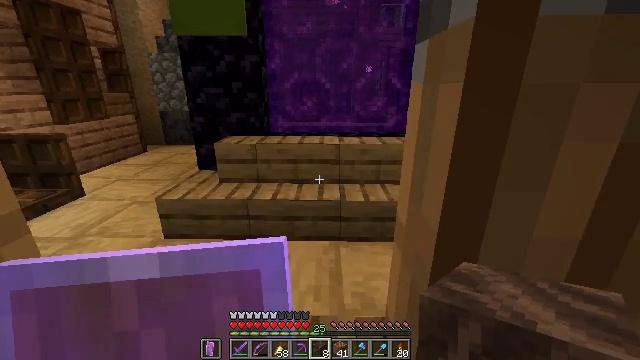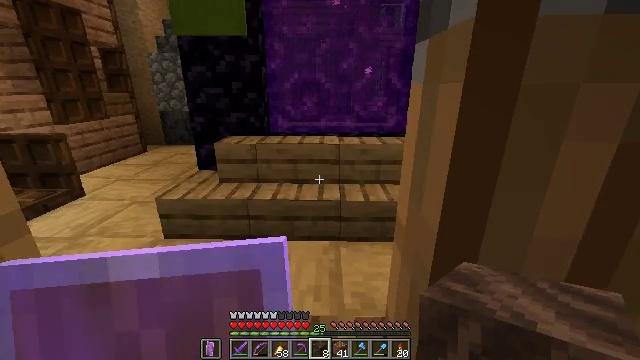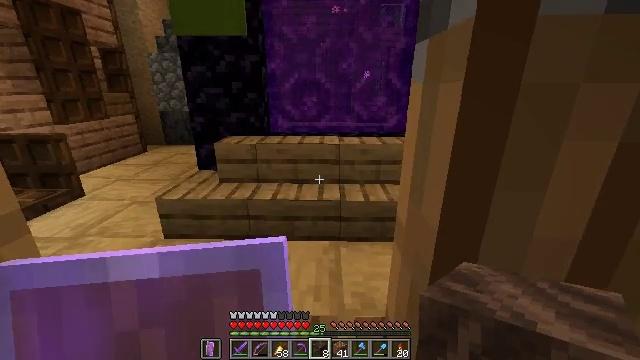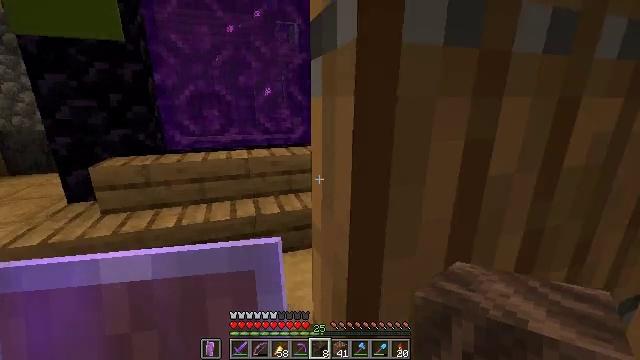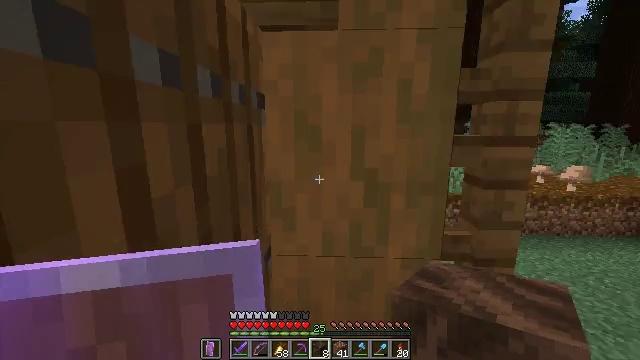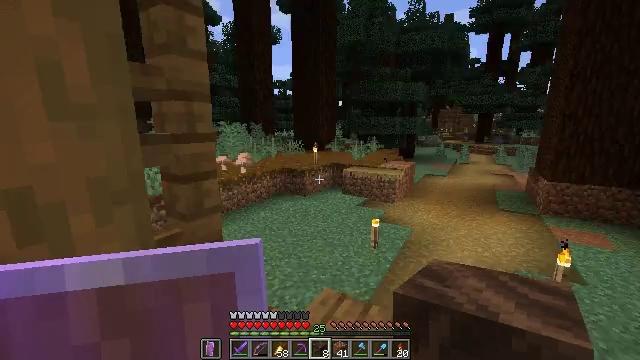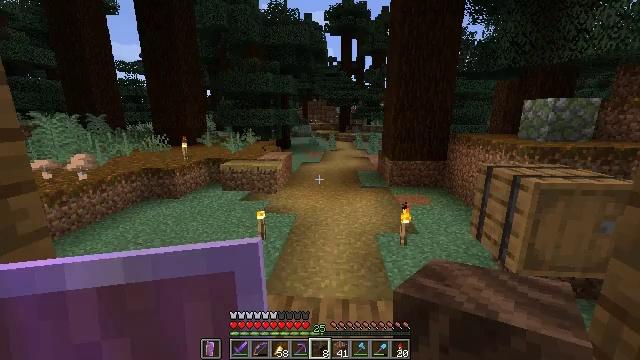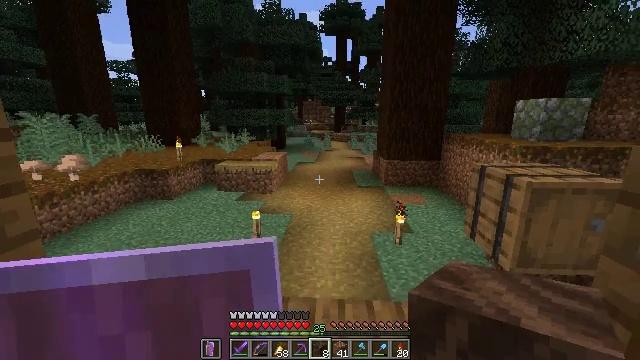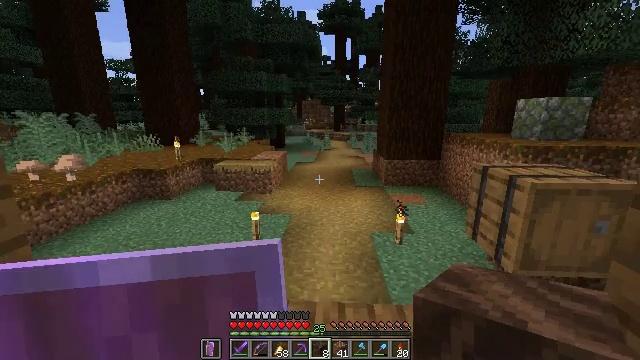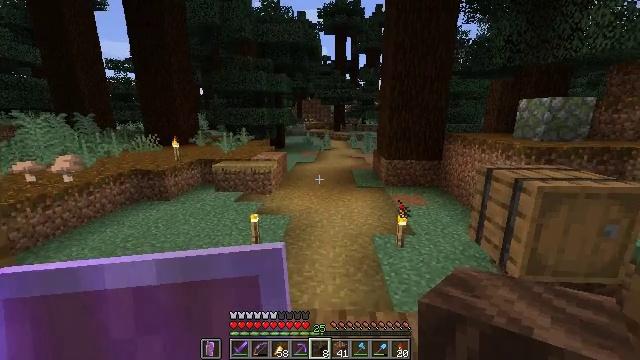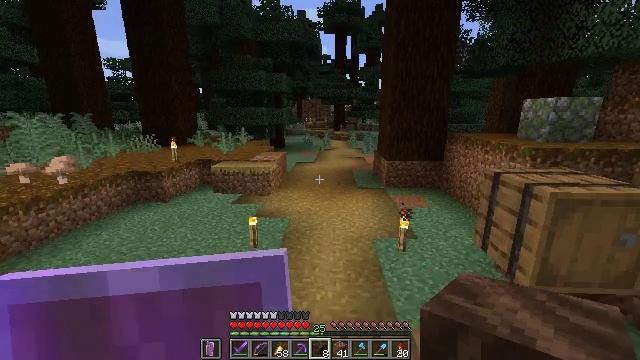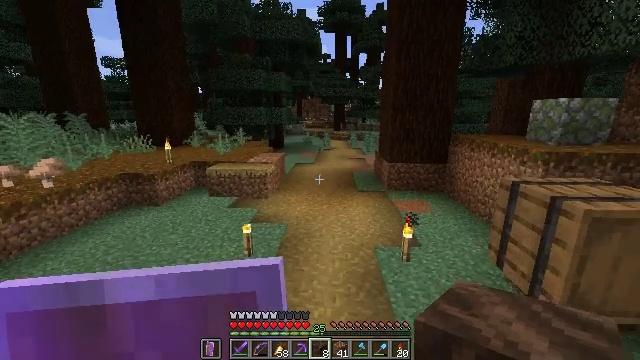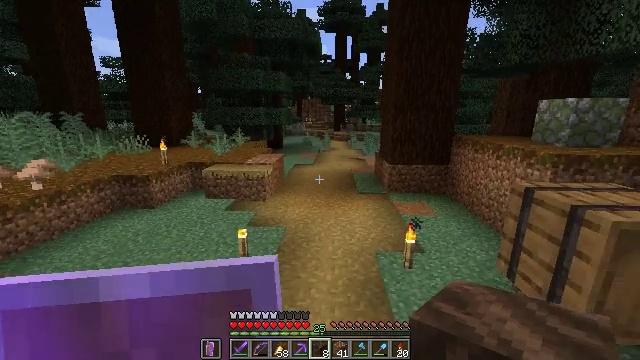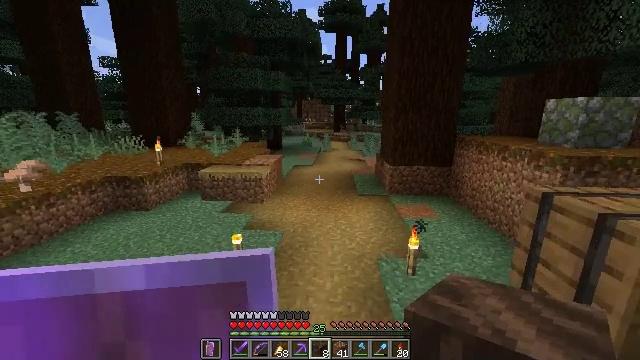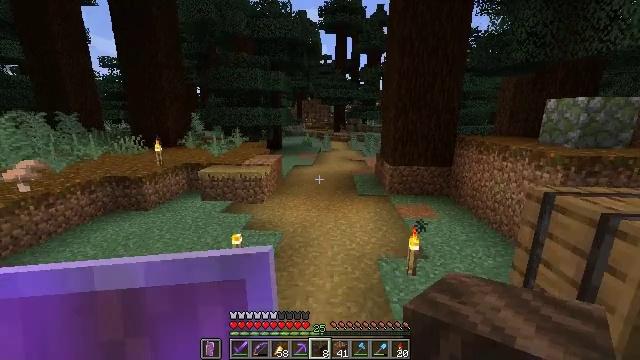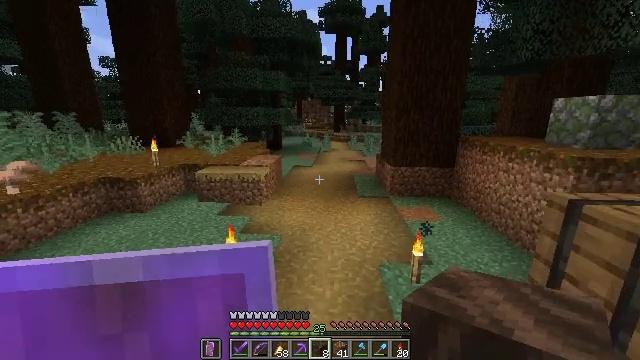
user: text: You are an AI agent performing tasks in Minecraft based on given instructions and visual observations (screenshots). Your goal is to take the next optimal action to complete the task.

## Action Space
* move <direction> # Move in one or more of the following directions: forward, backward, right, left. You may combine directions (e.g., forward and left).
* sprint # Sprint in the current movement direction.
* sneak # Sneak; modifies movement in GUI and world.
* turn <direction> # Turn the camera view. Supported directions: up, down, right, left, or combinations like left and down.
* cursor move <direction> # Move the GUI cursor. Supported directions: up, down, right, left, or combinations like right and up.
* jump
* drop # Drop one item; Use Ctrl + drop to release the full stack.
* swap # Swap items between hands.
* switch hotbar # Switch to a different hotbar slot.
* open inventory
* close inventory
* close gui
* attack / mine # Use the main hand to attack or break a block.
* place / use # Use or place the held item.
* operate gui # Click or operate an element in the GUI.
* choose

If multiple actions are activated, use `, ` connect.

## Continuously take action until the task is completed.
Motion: motion action
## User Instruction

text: Collect spruce leaves for landscaping.
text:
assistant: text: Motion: no_op
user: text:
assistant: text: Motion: no_op
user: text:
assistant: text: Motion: turn right and up
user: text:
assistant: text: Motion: turn right and up
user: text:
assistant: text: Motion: turn right
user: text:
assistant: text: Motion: turn right and down
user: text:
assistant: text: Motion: turn right
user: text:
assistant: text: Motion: move forward
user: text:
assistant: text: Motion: move forward
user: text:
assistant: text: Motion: move forward
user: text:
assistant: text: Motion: move forward
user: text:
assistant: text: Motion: move forward
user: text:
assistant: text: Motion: move forward
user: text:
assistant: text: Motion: move forward, sprint
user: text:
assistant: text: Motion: move forward, sprint
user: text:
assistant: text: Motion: move forward, sprint
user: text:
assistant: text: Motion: move forward, sprint
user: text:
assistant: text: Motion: move forward, sprint
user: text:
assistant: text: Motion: move forward, sprint
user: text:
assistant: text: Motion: move forward, sprint
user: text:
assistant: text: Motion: move forward, sprint
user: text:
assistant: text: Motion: move forward, sprint
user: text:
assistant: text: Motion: move forward, sprint
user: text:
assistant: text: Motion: move forward, sprint
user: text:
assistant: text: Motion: move forward, sprint
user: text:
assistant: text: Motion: move forward, sprint
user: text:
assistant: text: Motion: move forward, sprint
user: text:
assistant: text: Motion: move forward, sprint
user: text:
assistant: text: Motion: move forward, sprint
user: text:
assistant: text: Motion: move forward, sprint